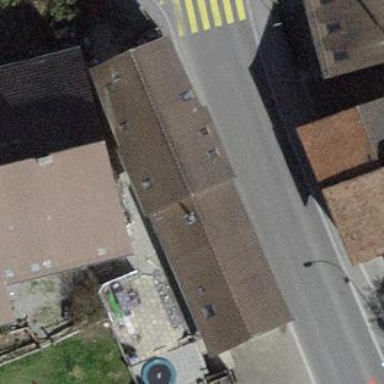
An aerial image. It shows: Building with tile roof.